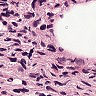
Metastatic tissue present: yes